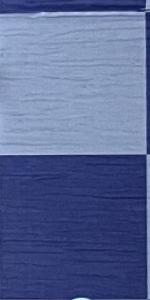
Label: Empty